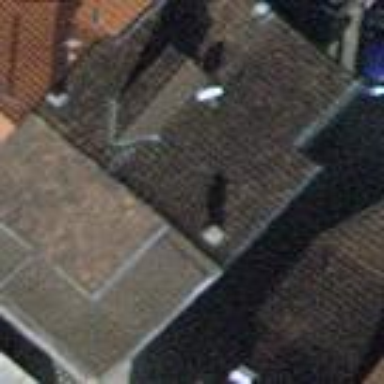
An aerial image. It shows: Terrace building.